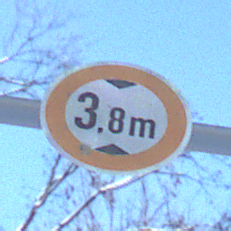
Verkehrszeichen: TatsaechlicheHoehe
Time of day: MorningAfternoon
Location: Outdoor (Nature)
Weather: Clear
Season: Winter
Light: Natural